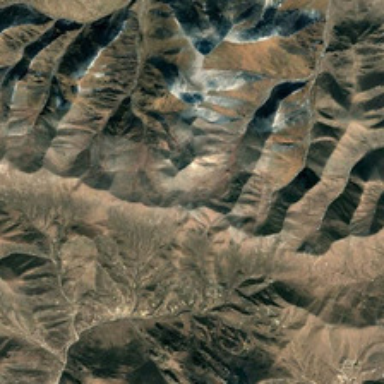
It is a piece of khaki mountain .